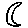
Label: moon